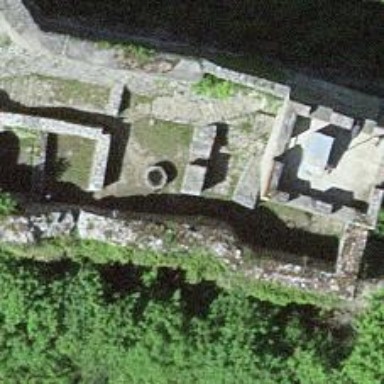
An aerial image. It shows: The remains of castle with historic castle walls.